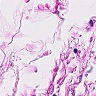
Metastatic tissue present: no